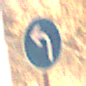
Verkehrszeichen: VorgeschriebeneFahrtrichtungLinks
Umgebung: Outdoor, Urban
Tageszeit: Night
Wetter: Overcast
Licht: Artificial
Jahreszeit: Winter
Kontrast: MediumContrast